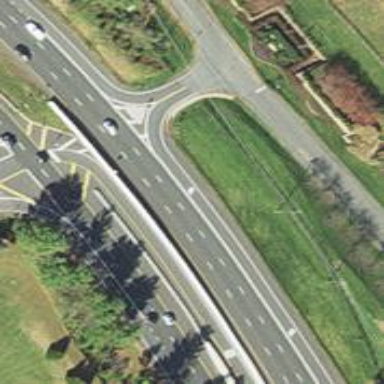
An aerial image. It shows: Expressway with asphalt surface classified as trunk highway.